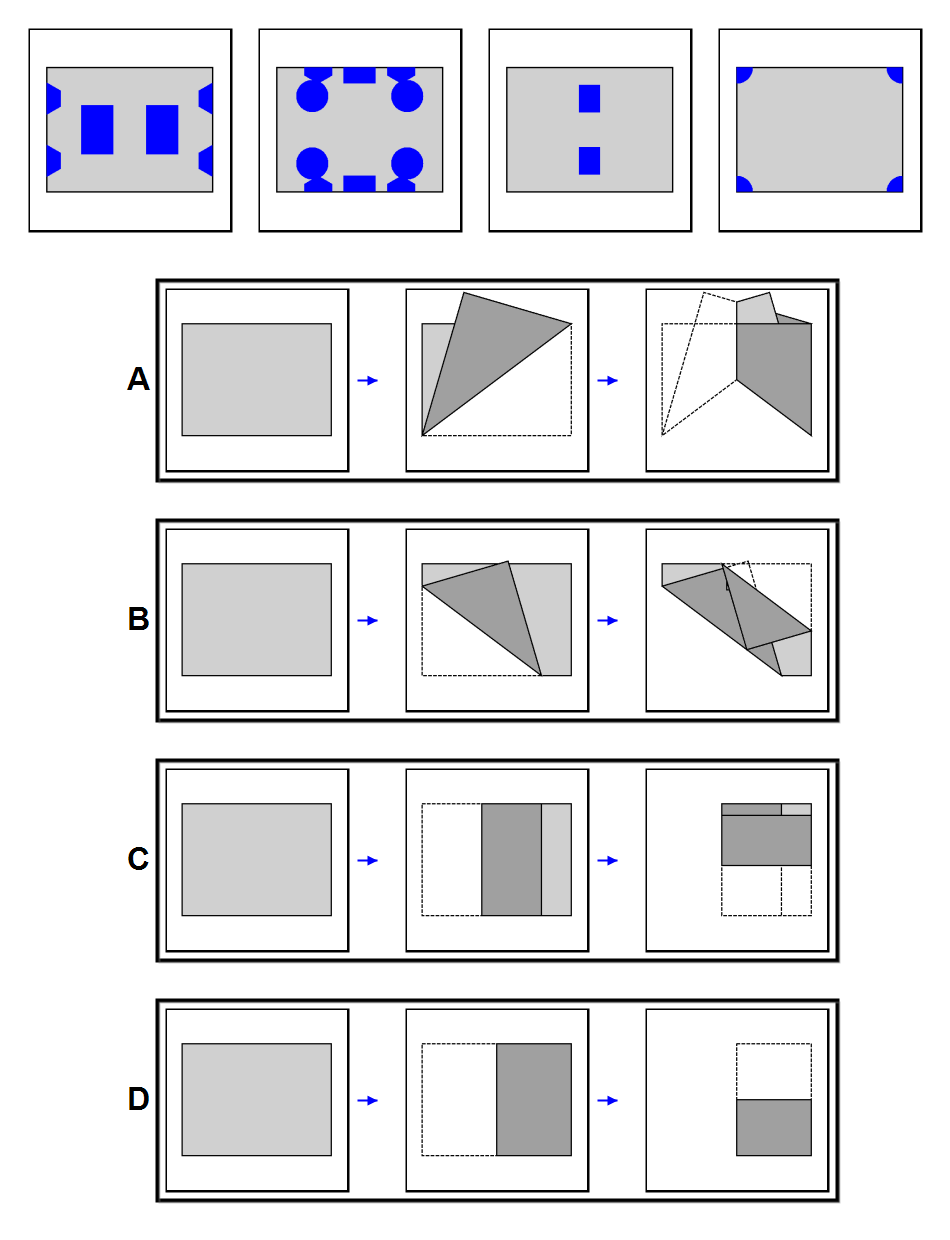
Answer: D